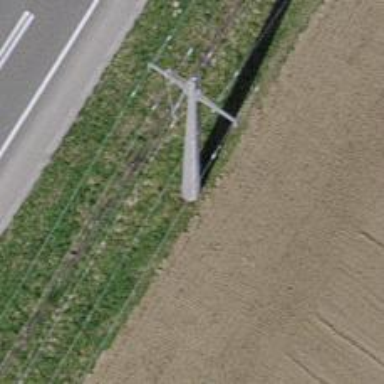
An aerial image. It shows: Power pole.